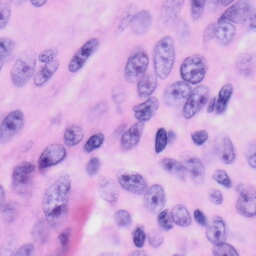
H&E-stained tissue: Skin